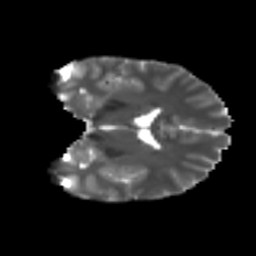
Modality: T2w
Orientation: coronal
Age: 22
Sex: male
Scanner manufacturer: ge
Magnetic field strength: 3 T
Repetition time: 7.8 s
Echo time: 0.0611 s